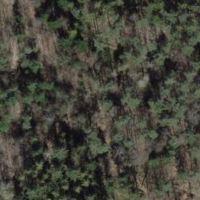
EUNIS habitat code: 44
Species observed at this site:
Bellis perennis
Fragaria vesca